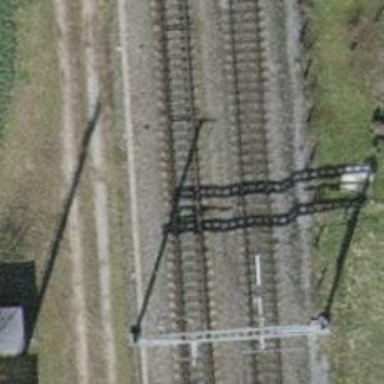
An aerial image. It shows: Single-track railway with electrified contact lines.